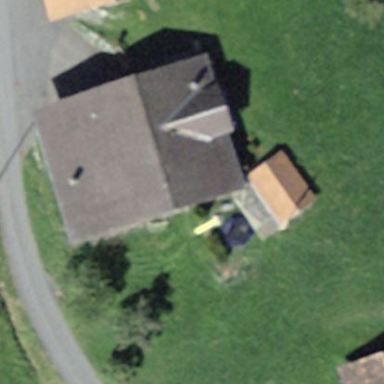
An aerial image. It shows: Residential building.